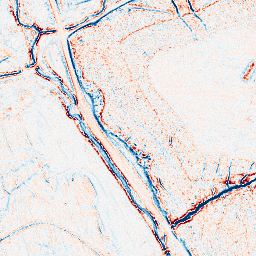
Category: edge_preserving
Decomposition family: anisotropic_diffusion
Decomposition parameters: iterations: 20
kappa: 100
gamma: 0.05
Upsampling method: bicubic
Upsampling parameters: scale: 8
Upsampling scale: 8